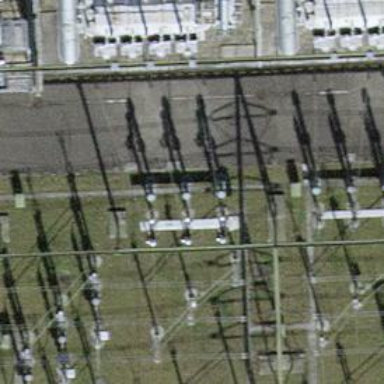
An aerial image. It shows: Insulator used in power systems.